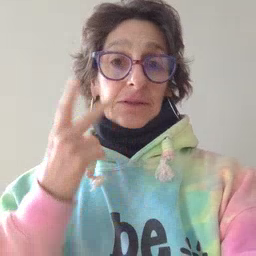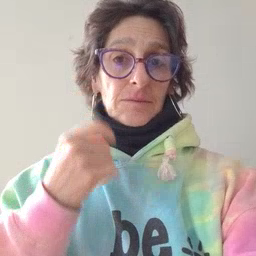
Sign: see